Field crop: maize
Growth stage: 1
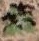
Species: chenopodium